Question: After following all tips <URL> to disable scrolling nothing worked.
Why is it that my webview will shift ever so slightly to the left or right when it should just fit to the page without any horizontal scrolling?
Initial Load
After swiping to the left.

HTML:
'''
<html>
...
<body id="visitorinfo">
<div class="visitor">
<div class='titlebox'><img src="../images/helloworld.png"/></div>
</div>
</body>
</html>
'''
CSS:
'''
#visitorinfo{
max-width:500px;
text-align:left;
font-size:16px;
display:block;
overflow:hidden;
margin:5px;
}
.titlebox{
float:center;
max-width:100%;
padding:5px;
text-align:center;
}
.titlebox img{
width:100%;
}
.visitor{
margin-bottom:35px;
display:block;
overflow:hidden;
margin:5px 10px;
word-wrap:break-word;
}
'''
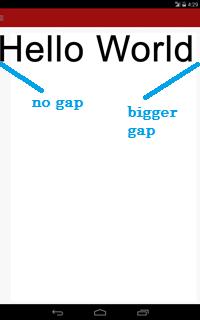
Answer: From <URL> scrolling.
Just remove the '#visitorinfo''s 'margin:5px;'. You can see <URL> why this will work.